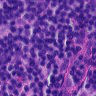
Metastatic tissue present: no